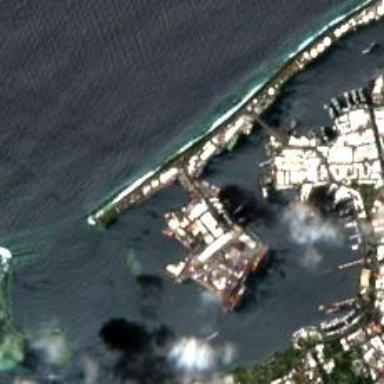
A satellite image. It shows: Man-made quay.